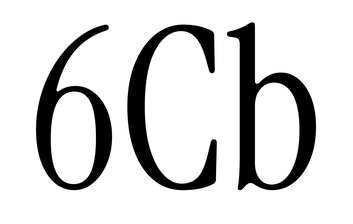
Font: InstrumentSerif-Regular